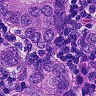
Metastatic tissue present: yes